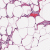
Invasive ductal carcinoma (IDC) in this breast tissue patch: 0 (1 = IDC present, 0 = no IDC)